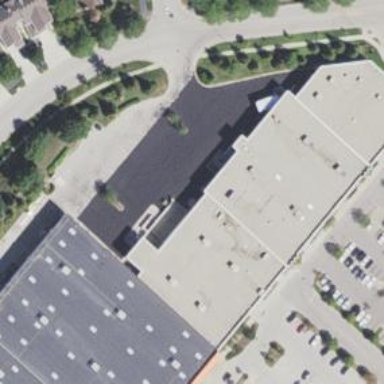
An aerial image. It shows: Retail building.